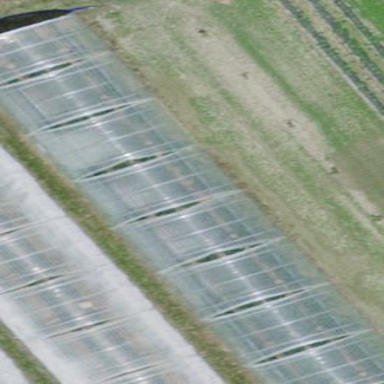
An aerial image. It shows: Greenhouse.